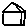
Label: house